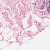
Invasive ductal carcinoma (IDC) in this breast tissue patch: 0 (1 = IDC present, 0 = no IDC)